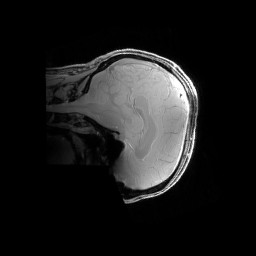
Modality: PDw
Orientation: sagittal
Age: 30
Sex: male
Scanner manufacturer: siemens
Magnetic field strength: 6.98 T
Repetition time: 1.3 s
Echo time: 0.00231 s